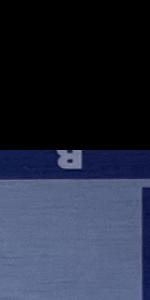
Label: Empty